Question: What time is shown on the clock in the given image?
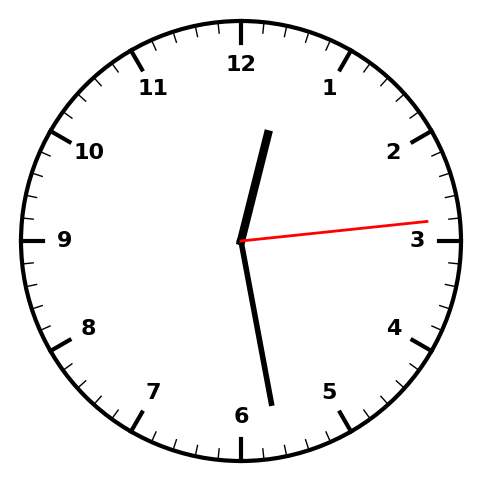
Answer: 12:28:14